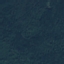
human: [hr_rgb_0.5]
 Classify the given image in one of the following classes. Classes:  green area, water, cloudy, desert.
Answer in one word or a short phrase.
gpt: green area